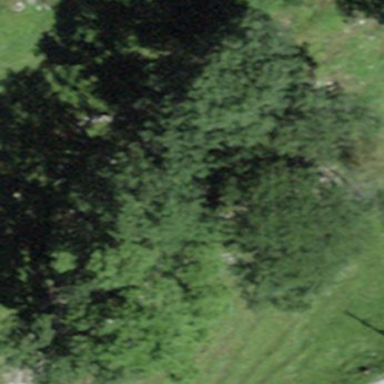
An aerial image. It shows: Beautiful woodland area.